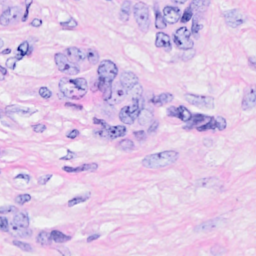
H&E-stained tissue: Breast